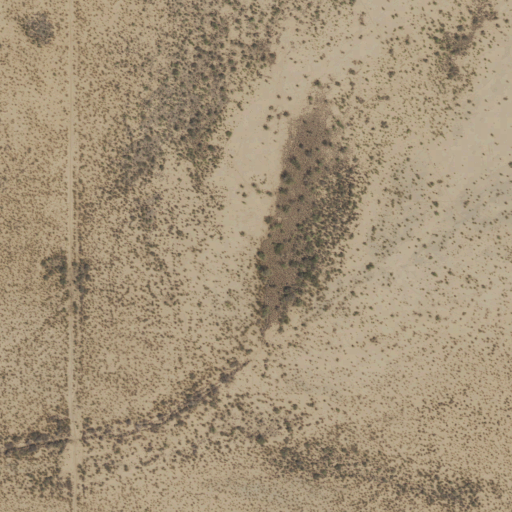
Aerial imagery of valley in Texas named Prizer Draw containing shrub and grassland